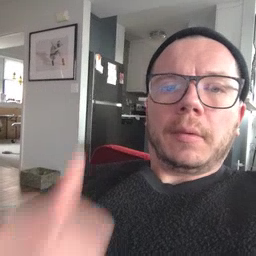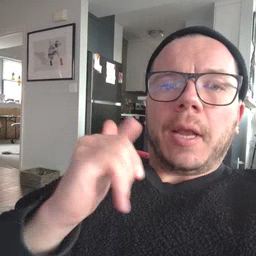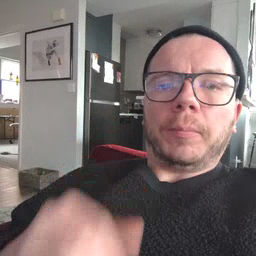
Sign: yellow